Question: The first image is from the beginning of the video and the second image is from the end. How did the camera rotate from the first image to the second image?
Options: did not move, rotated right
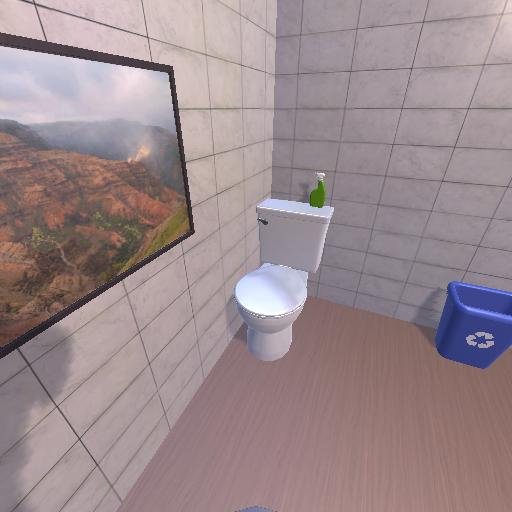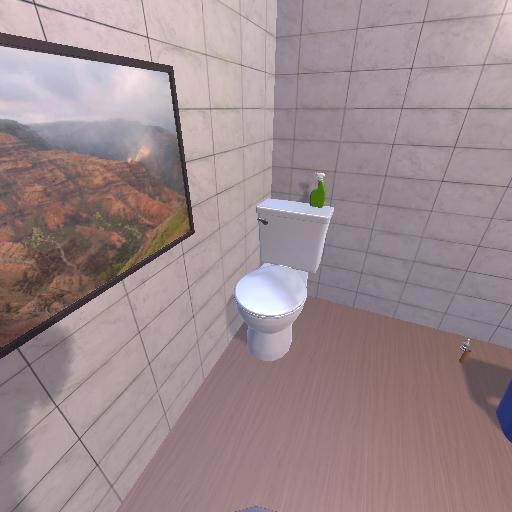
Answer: did not move